Question: What is the smartest way to manipulate POSIX for use in ggplot axis?
I am trying to create a function for plotting many graphs (One per day) spanning a period of weeks, using POSIX time for the x axis.
To do so, I create an additional 'DF$Day' with the day, that I input into the function. Then, I create a subset using that day, which I plot using ggplot2. I figured how to use 'scale_x_datetime' to format the POSIX x axis. Basically, I have it show the hours & minutes only, omitting the date.
Here is my question:
Below is some working, reproducible code to get an idea. It creates the first day, shows it for 3 seconds & the proceeds to create the second day. But, each days limits is chosen based on the range of the 'time' variable. How can I make the range, for instance, all day long (0h - 24h)?
'''
DF <- data.frame(matrix(ncol = 0, nrow = 4))
DF$time <- as.POSIXct(c("2010-01-01 02:01:00", "2010-01-01 18:10:00", "2010-01-02 04:20:00", "2010-01-02 13:30:00"))
DF$observation <- c(1,2,1,2)
DF$Day <- c(1,1,2,2)
for (Individual_Day in 1:2) {
Day_subset <- DF[DF$Day == as.integer(Individual_Day),]
print(ggplot( data=Day_subset, aes_string( x="time", y="observation") ) + geom_point() +
scale_x_datetime( breaks=("2 hour"), minor_breaks=("1 hour"), labels=date_format("%H:%M")))
Sys.sleep(3) }
'''

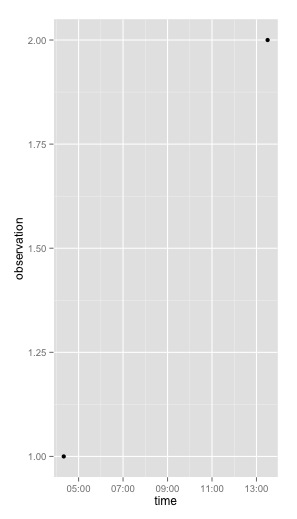
Answer: Well, here's one way.
'''
# ...
for (Individual_Day in 1:2) {
Day_subset <- DF[DF$Day == as.integer(Individual_Day),]
lower <- with(Day_subset,as.POSIXct(strftime(min(time),"%Y-%m-%d")))
upper <- with(Day_subset,as.POSIXct(strftime(as.Date(max(time))+1,"%Y-%m-%d"))-1)
limits = c(lower,upper)
print(ggplot( data=Day_subset, aes( x=time, y=observation) ) +
geom_point() +
scale_x_datetime( breaks=("2 hour"),
minor_breaks=("1 hour"),
labels=date_format("%H:%M"),
limits=limits)
)
}
'''

The calculation for 'lower' takes the minimum time in the subset and coerces it to character with only the date part (e.g., strips away the time part). Converting back to POSIXct generates the beginning of that day.
The calculation for 'upper' is a little more complicated. You have to convert the maximum time to a Date value and add 1 (e.g., 1 day), then convert to character (strip off the time part), convert back to POSIXct, and subtract 1 (e.g., 1 second). This generates 23:59 on the end day.
Huge amount of work for such a small thing. I hope someone else posts a simpler way to do this...